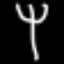
Label: fork